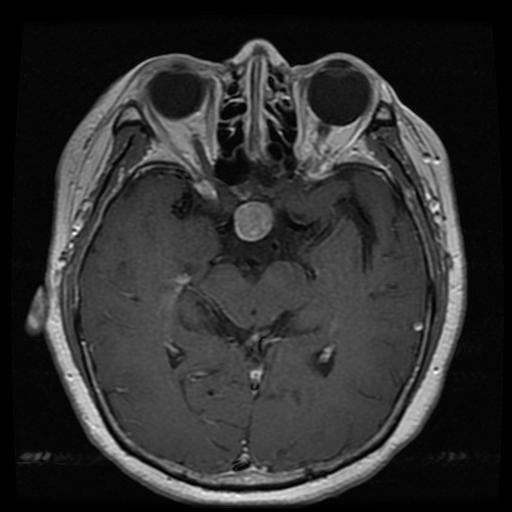
Label: pituitary